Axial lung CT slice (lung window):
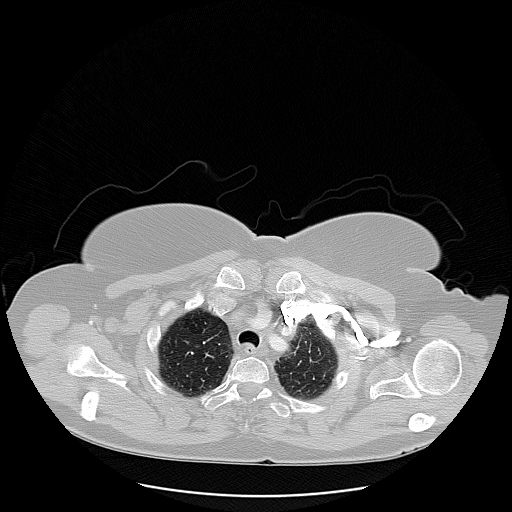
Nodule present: no